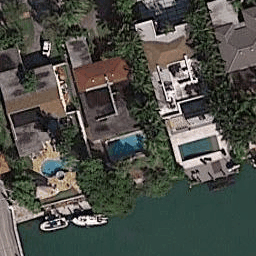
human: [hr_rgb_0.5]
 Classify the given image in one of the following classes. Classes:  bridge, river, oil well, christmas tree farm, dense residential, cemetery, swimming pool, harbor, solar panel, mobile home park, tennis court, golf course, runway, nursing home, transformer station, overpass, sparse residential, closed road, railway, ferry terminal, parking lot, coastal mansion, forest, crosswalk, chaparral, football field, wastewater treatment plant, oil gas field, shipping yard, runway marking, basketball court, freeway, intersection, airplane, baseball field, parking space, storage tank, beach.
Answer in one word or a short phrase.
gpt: coastal mansion